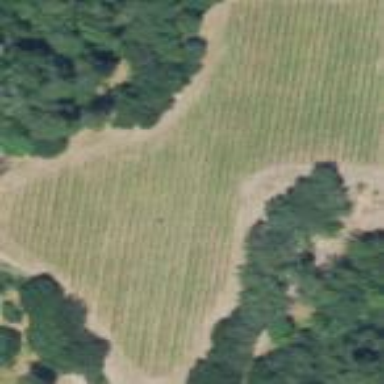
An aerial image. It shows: Vineyard with grape crops.